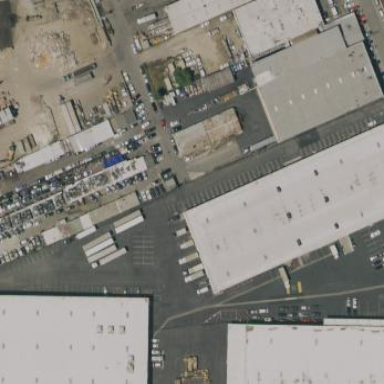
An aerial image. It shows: Industrial building.